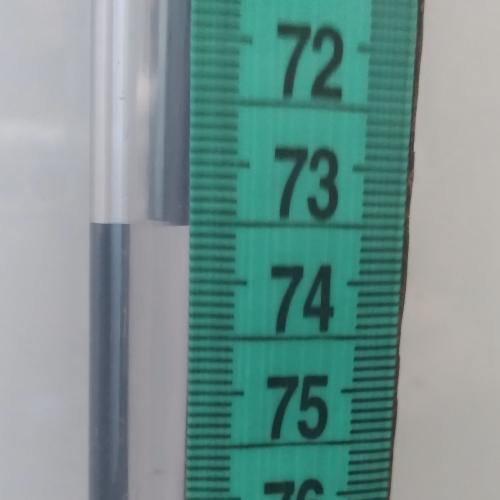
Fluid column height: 73.5 cm